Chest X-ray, PA view. Patient: 60 years old, sex F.
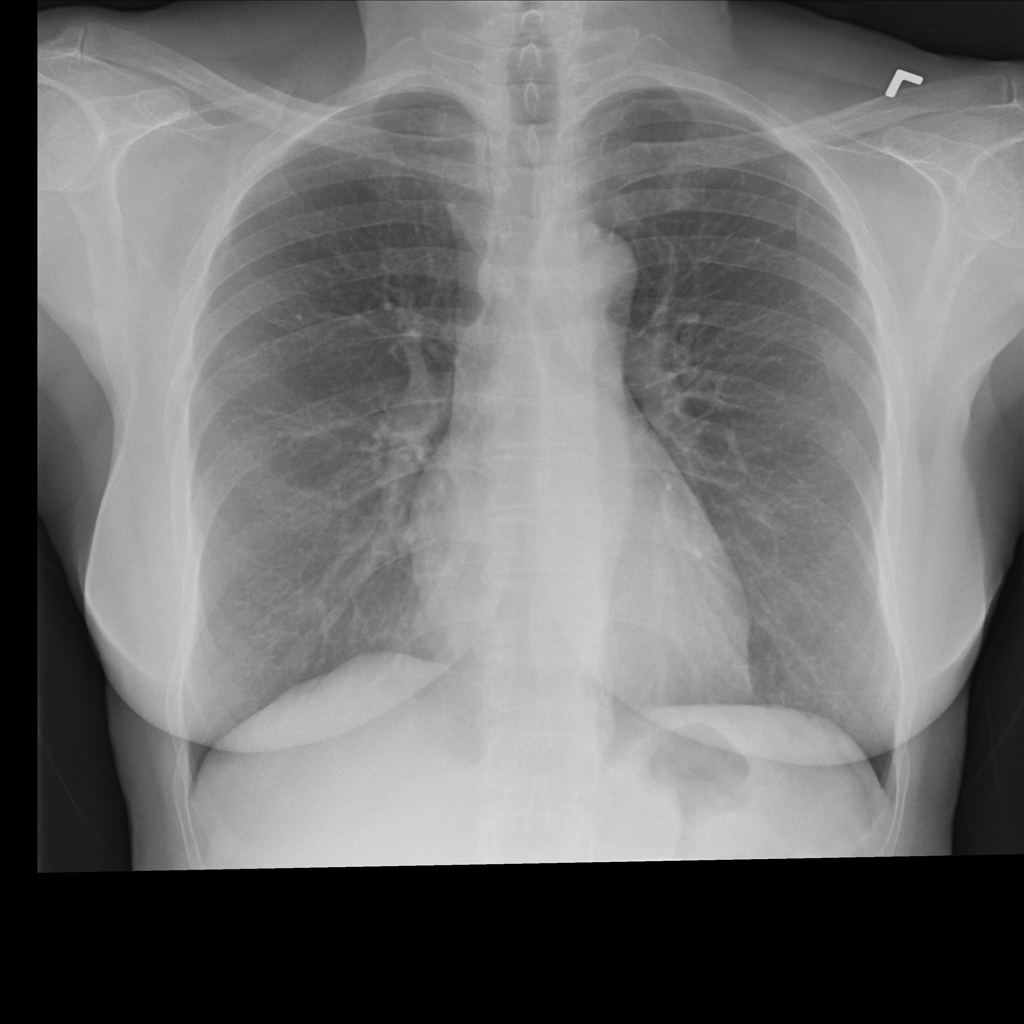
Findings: No Finding